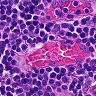
Metastatic tissue present: no